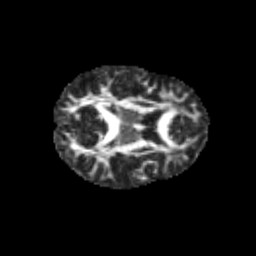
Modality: FA
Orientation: axial
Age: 11
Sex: female
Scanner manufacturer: siemens
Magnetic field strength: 3 T
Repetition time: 3.8 s
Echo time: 0.07 s